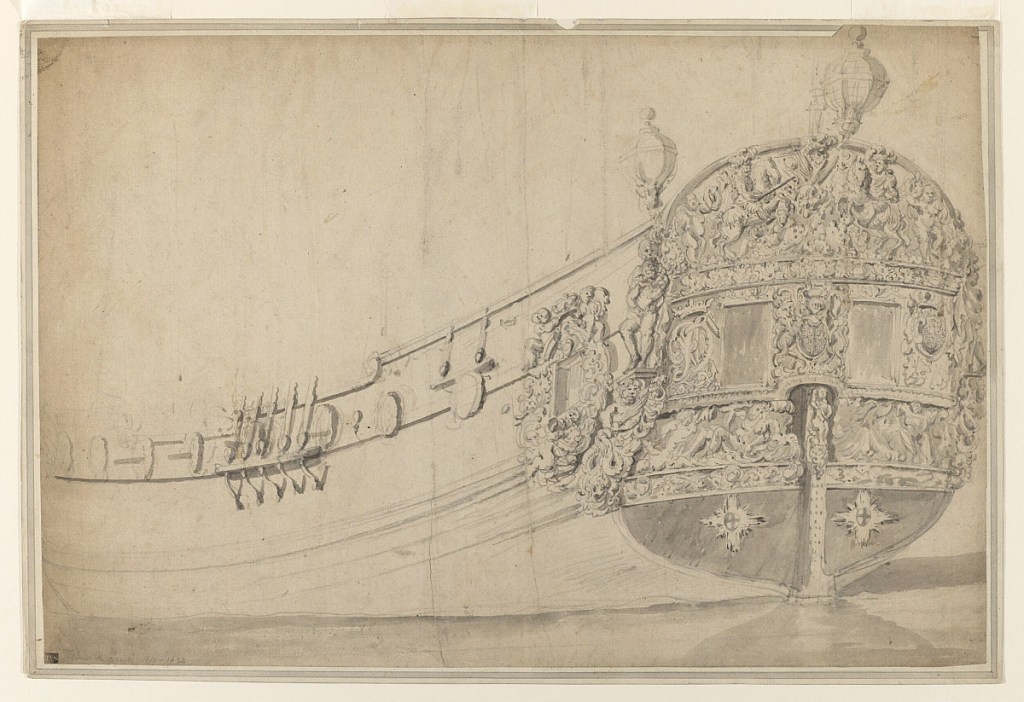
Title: Decorative Design for the Stern of a Ship
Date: ca. 1705
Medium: Black chalk, brush and grey wash on paper
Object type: Drawing
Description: The stern of a ship featuring two rectangular central windows and decorated with an English coat of arms used by the Stuarts, the initial D, and sculptural figures including men on horseback, putti, and classical imagery including Poseidon.  Directly above the stern are two circular lamps.  The port of the ship to the left of the stern has minimal exterior decoration except for a window flanked by two putti holding a crown.